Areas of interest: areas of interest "Park and greenspace"
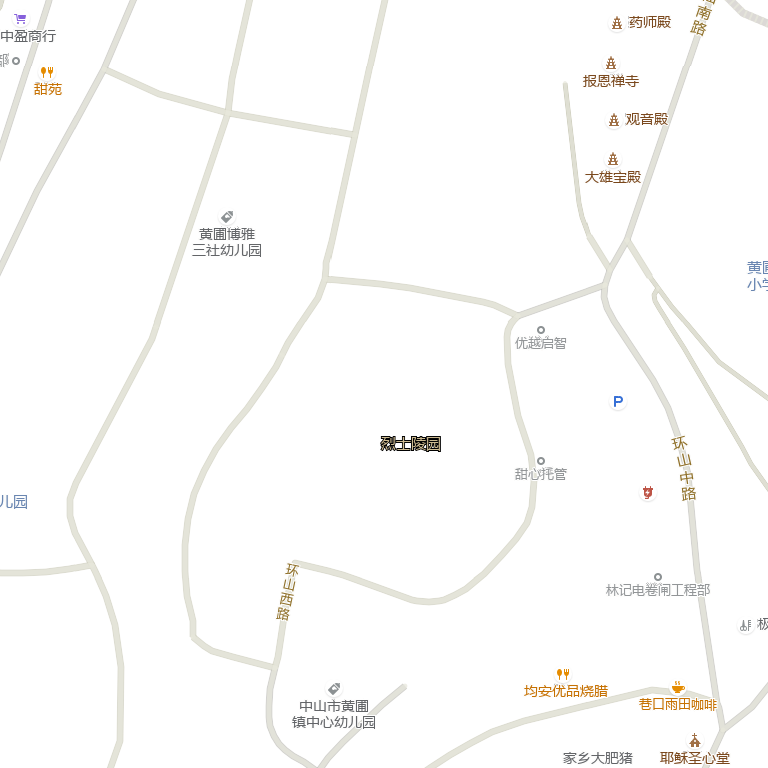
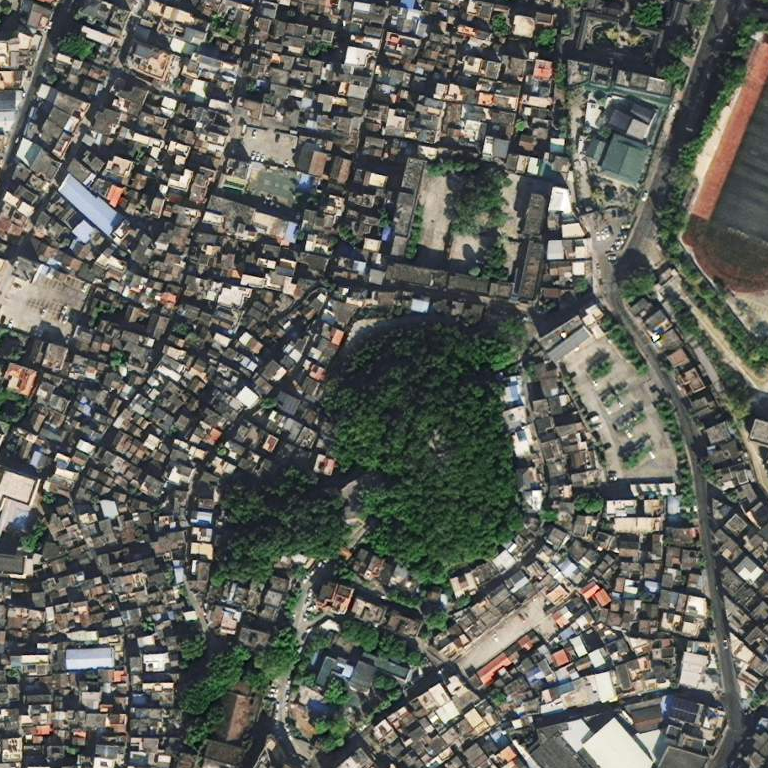